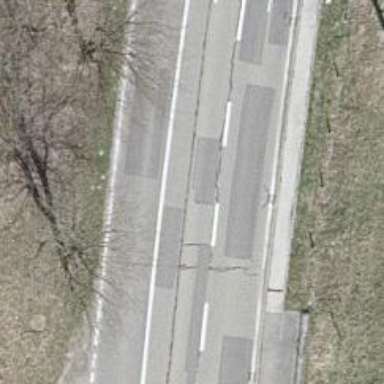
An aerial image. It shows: Asphalt road classified as primary highway.